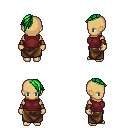
a pixel art fantasy rpg character, female body template, human, tanned skin, maroon sleeveless shirt, robe skirt, green long mohawk hairstyle, leather bracers, four views (front, back, left, right), 2x2 character sprite sheet, small pixel art, hard edges, no anti-aliasing